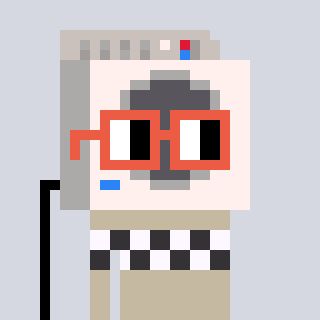
a pixel art character with square orange glasses, a washing machine-shaped head and a bege-colored body on a cool background